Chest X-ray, PA view. Patient: 69 years old, sex M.
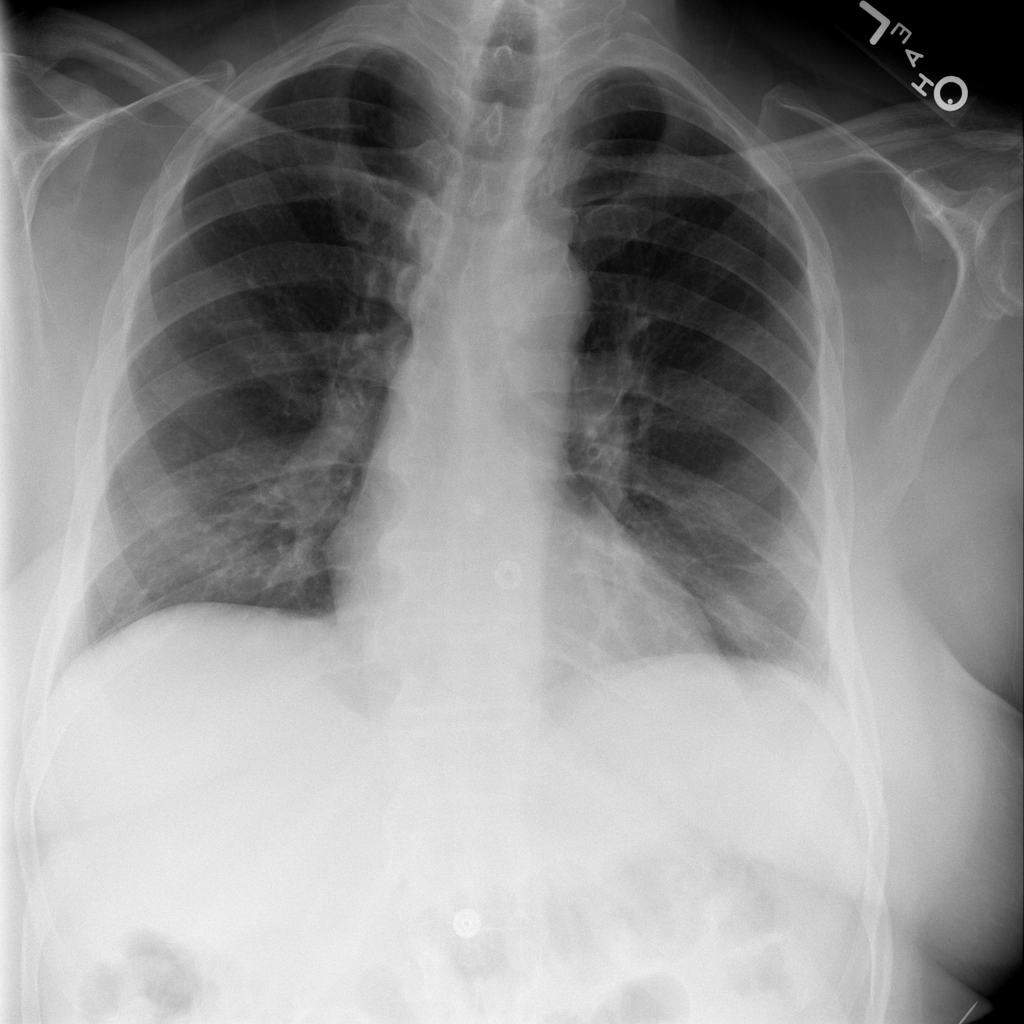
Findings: No Finding